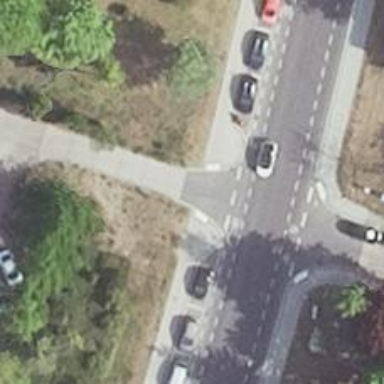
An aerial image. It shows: Uncontrolled road crossing.